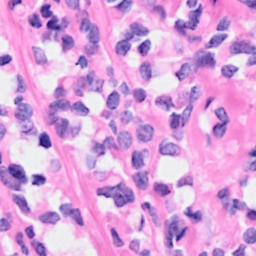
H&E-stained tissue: Breast